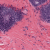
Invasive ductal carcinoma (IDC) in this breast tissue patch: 0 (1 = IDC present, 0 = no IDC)